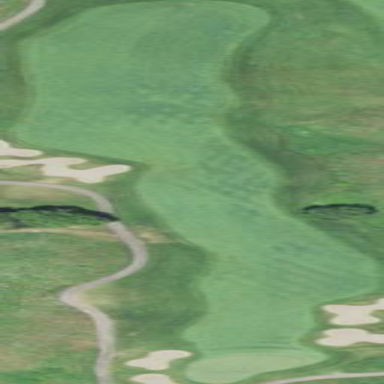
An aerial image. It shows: Golf fairway surrounded by grass.